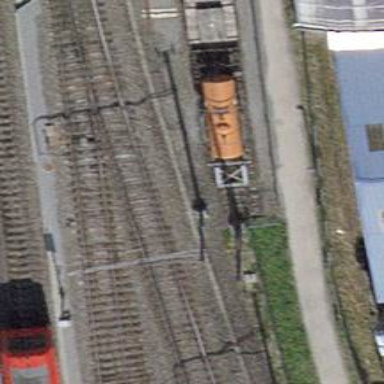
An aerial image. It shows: Single railway track with electrification through contact line.